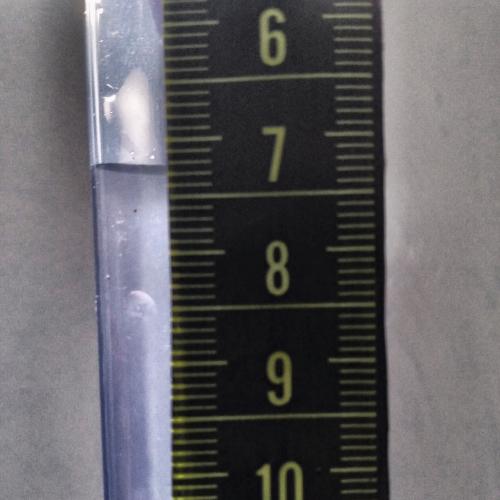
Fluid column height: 7.2 cm